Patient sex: M
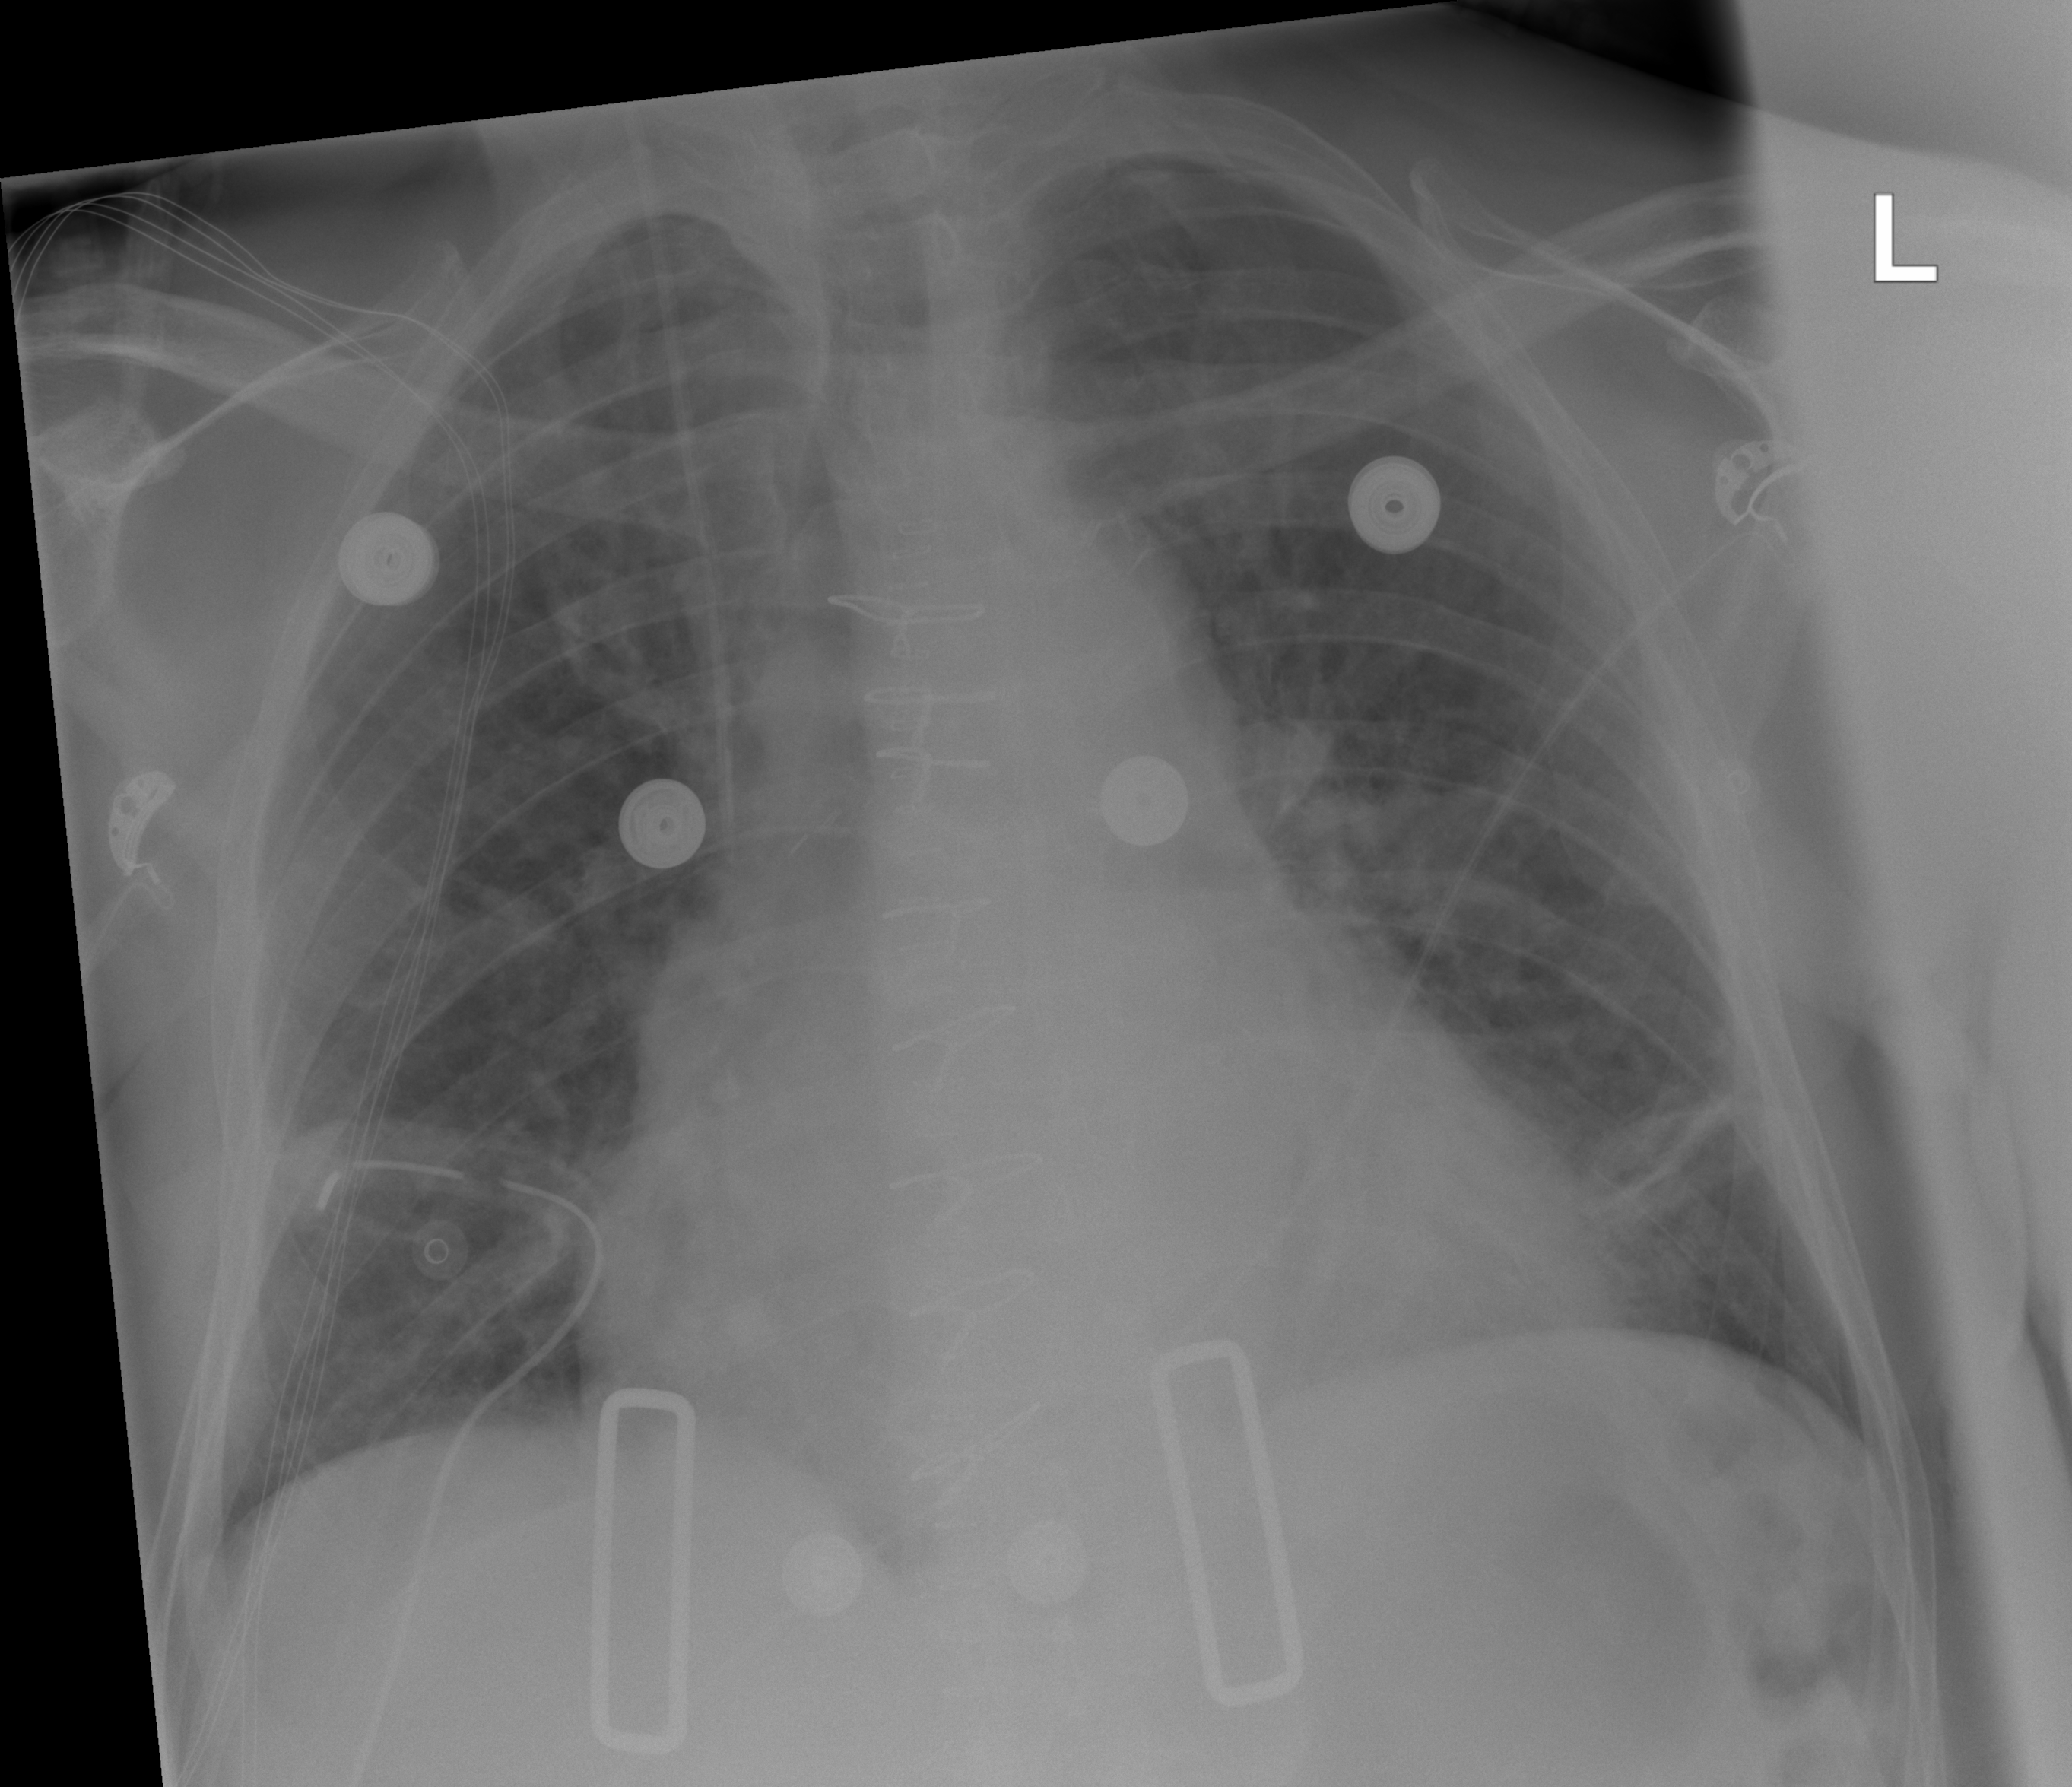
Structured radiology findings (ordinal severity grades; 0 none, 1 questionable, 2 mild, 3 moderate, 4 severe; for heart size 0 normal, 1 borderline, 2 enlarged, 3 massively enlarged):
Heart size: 2
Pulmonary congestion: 2
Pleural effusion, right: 0
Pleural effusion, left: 0
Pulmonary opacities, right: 0
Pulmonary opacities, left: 1
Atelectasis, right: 0
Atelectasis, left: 2